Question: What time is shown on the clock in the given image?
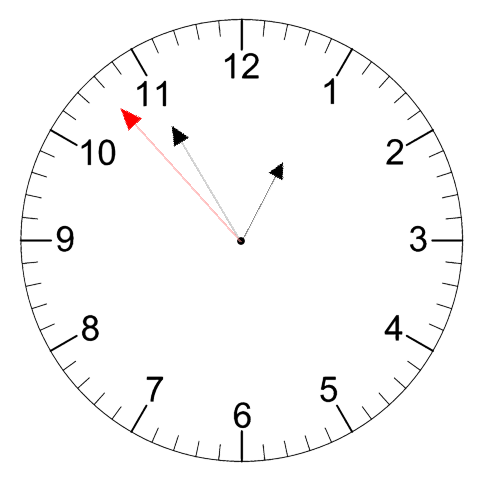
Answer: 12:54:53